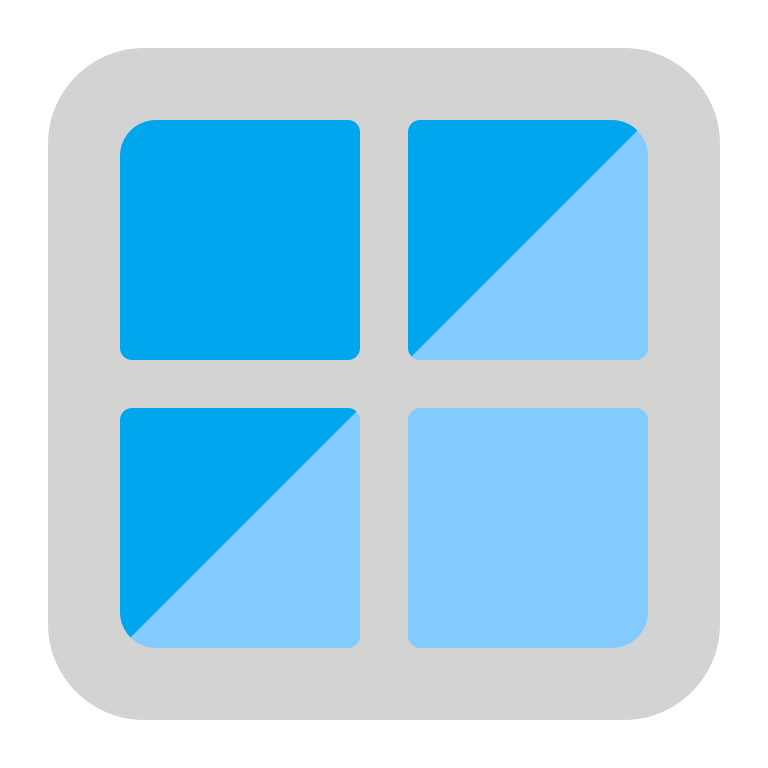
window flat